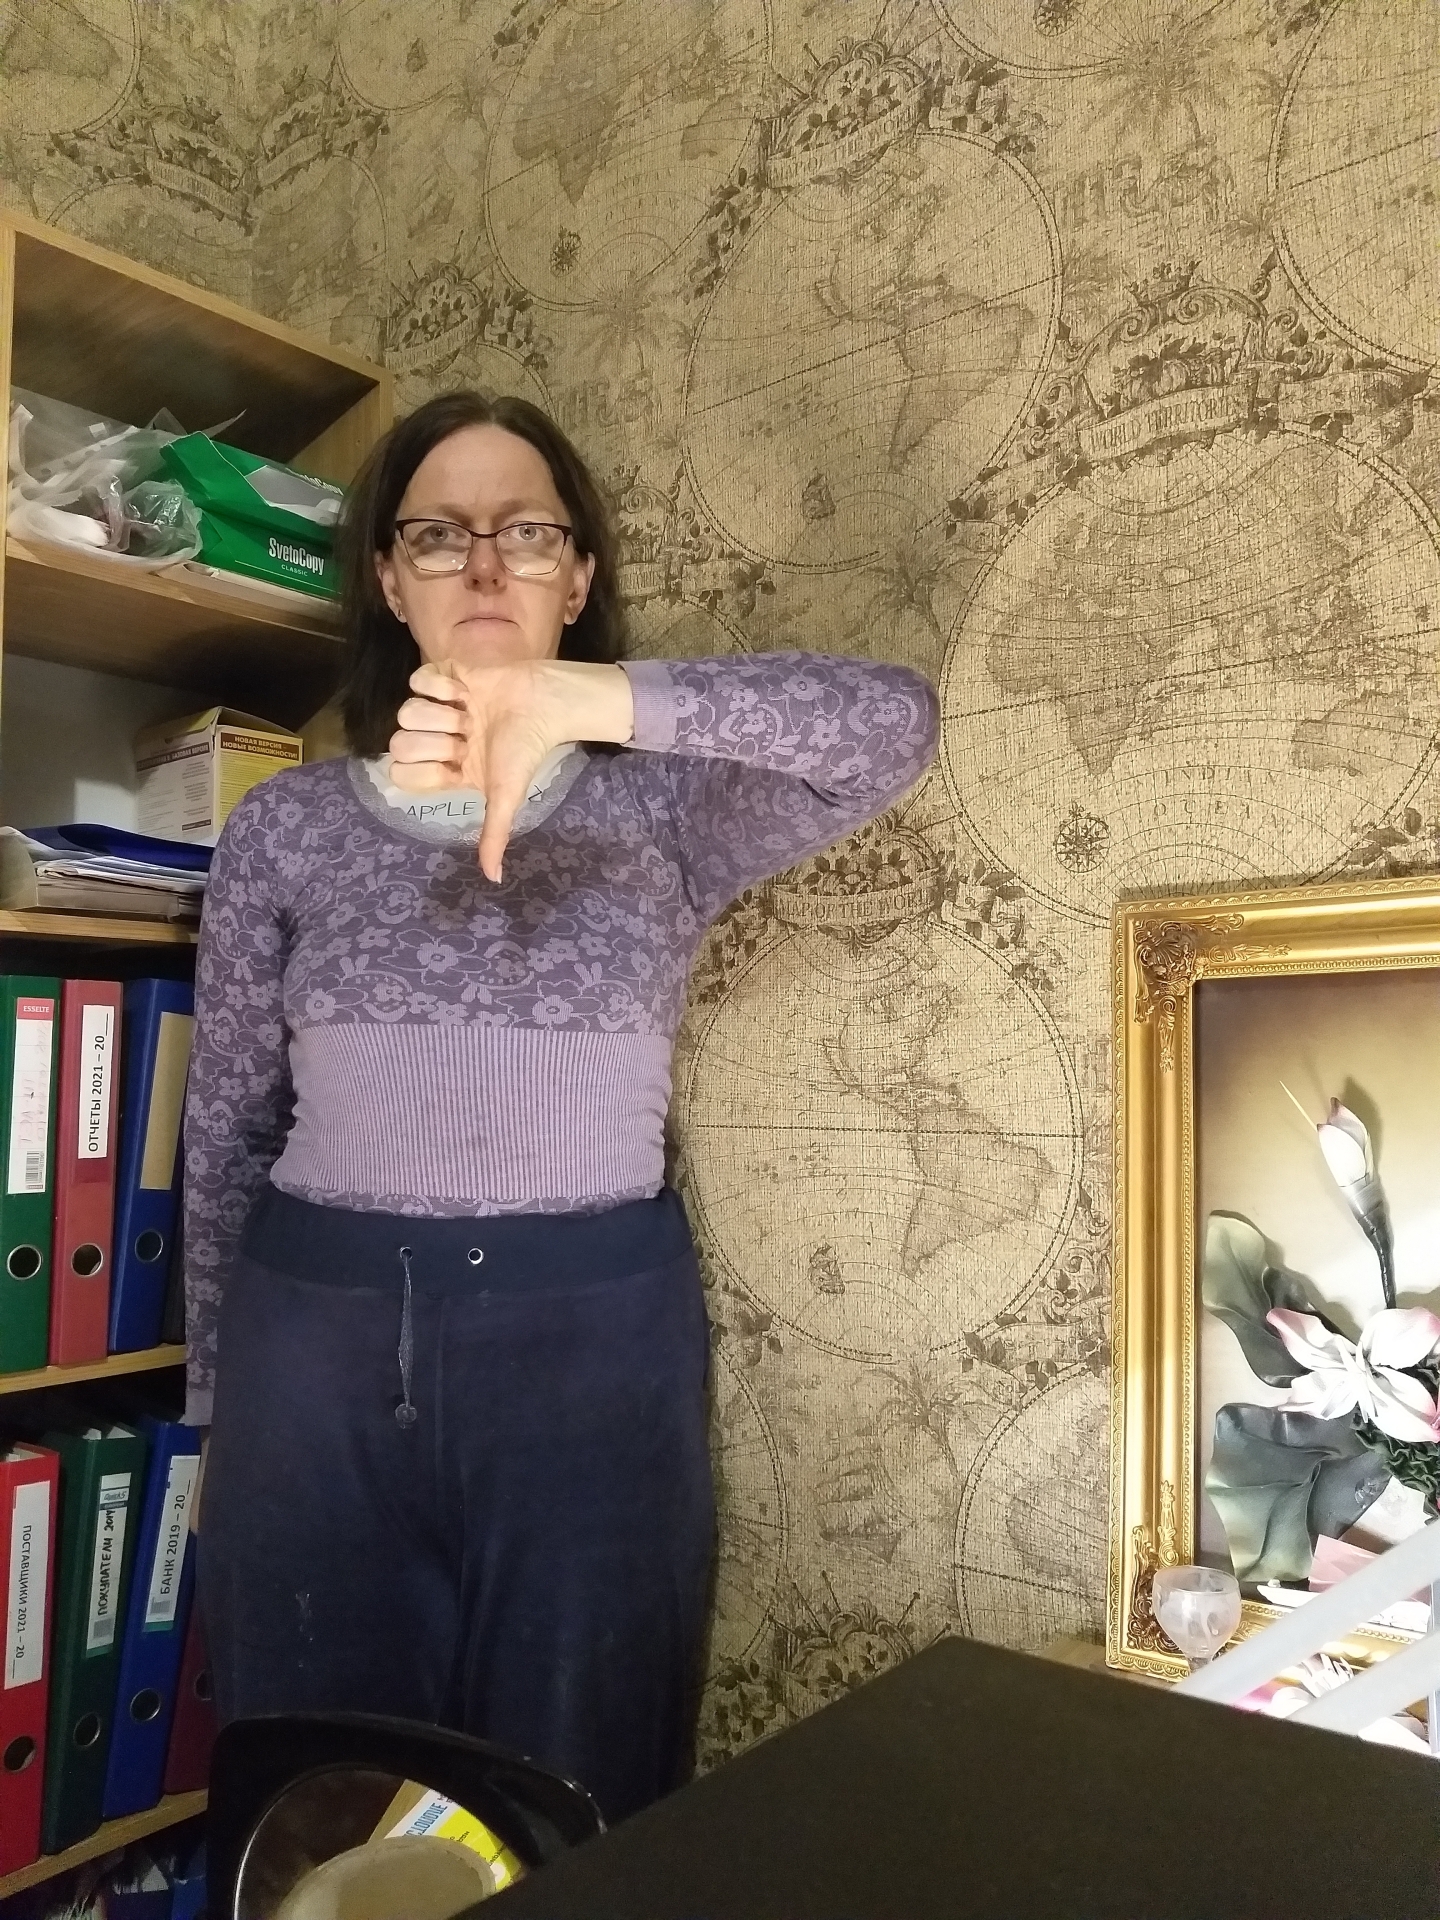
Label: clear